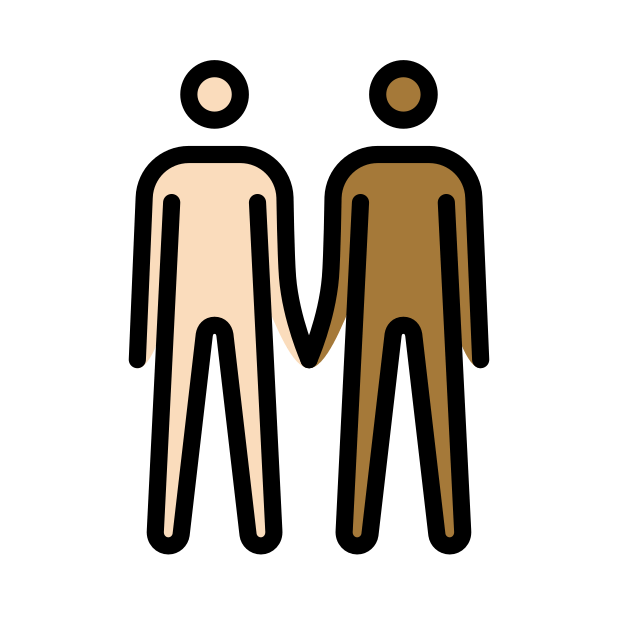
men holding hands: light skin tone, medium-dark skin tone